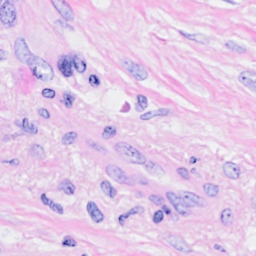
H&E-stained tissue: Breast